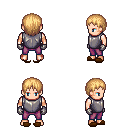
a pixel art fantasy rpg character, male body template, human, light skin, steel chest armor, magenta pants, light blonde plain hairstyle, metal gloves, brown slippers, four views (front, back, left, right), 2x2 character sprite sheet, small pixel art, hard edges, no anti-aliasing